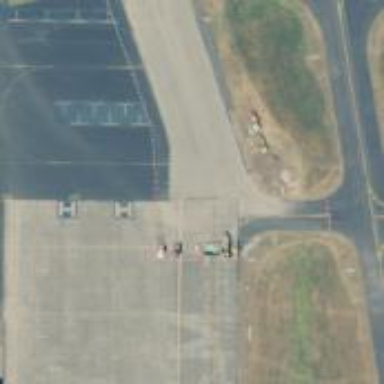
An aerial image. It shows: View of taxiway at the airport.